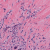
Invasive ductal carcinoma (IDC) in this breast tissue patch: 0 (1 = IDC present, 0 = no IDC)